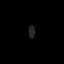
Tissue: prostate
Cell type: Fibroblasts
Senescence score: 0.7436
Nuclear area (px): 85
Mean DAPI intensity: 34.635